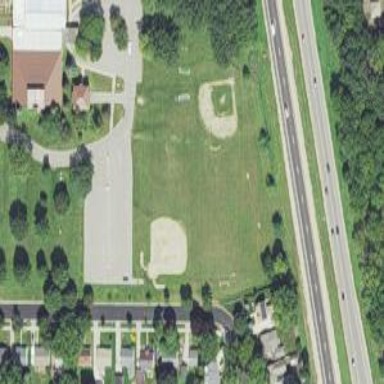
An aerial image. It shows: Grass pitch used for baseball.